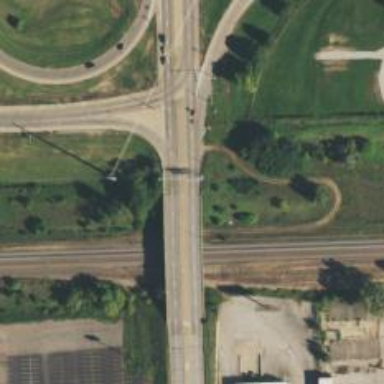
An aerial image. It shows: Viaduct bridge on primary highway.